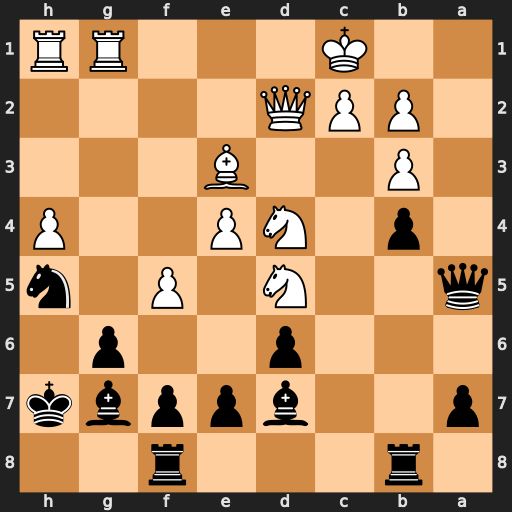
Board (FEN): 1r3r2/p2bppbk/3p2p1/q2N1P1n/1p1NP2P/1P2B3/1PPQ4/2K3RR
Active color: b
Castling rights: -
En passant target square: -
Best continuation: Qa1#